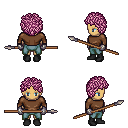
a pixel art fantasy rpg character, female body template, human, tanned skin, brown long-sleeve shirt, teal pants, pink curly afro hairstyle, metal gloves, black shoes, spear, four views (front, back, left, right), 2x2 character sprite sheet, small pixel art, hard edges, no anti-aliasing